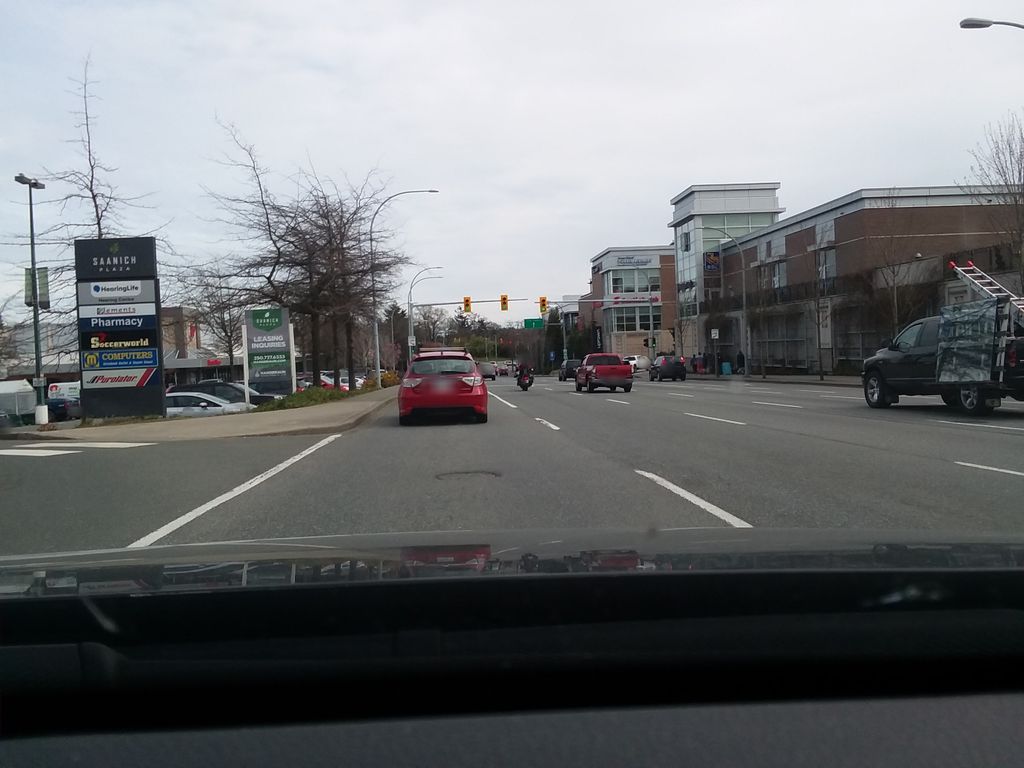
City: victoria